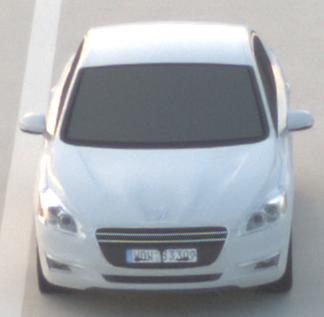
Make: Peugeot
Model: 508 120 VTi
Detailed model: 508 (I) Limousine
Model produced from: 2011/03
Model produced until: 2014/05
Doors: 4
Color: white
Road condition: dry road
Daytime: sunrise or sunset
Contrast: low contrast